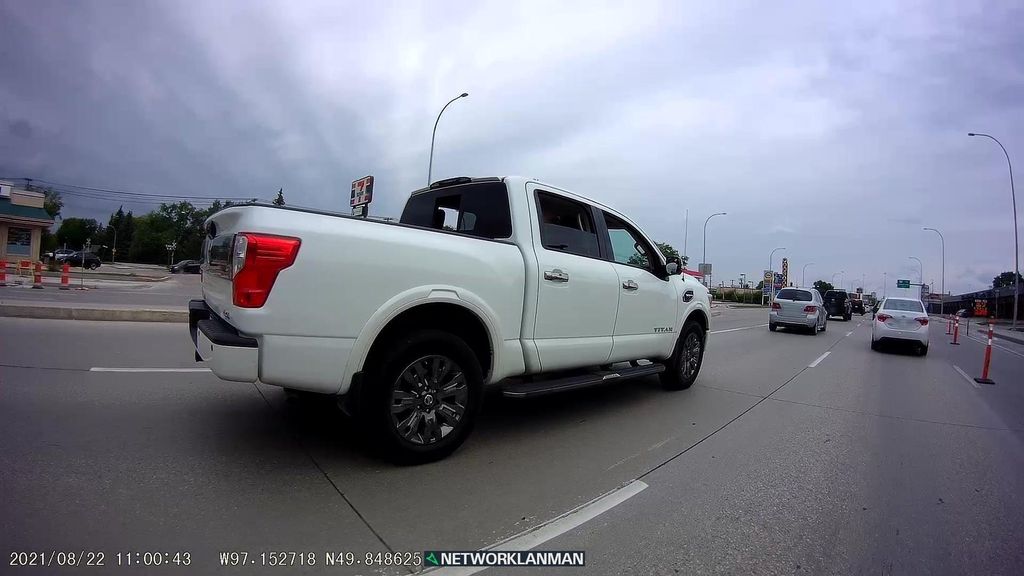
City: winnipeg